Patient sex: F
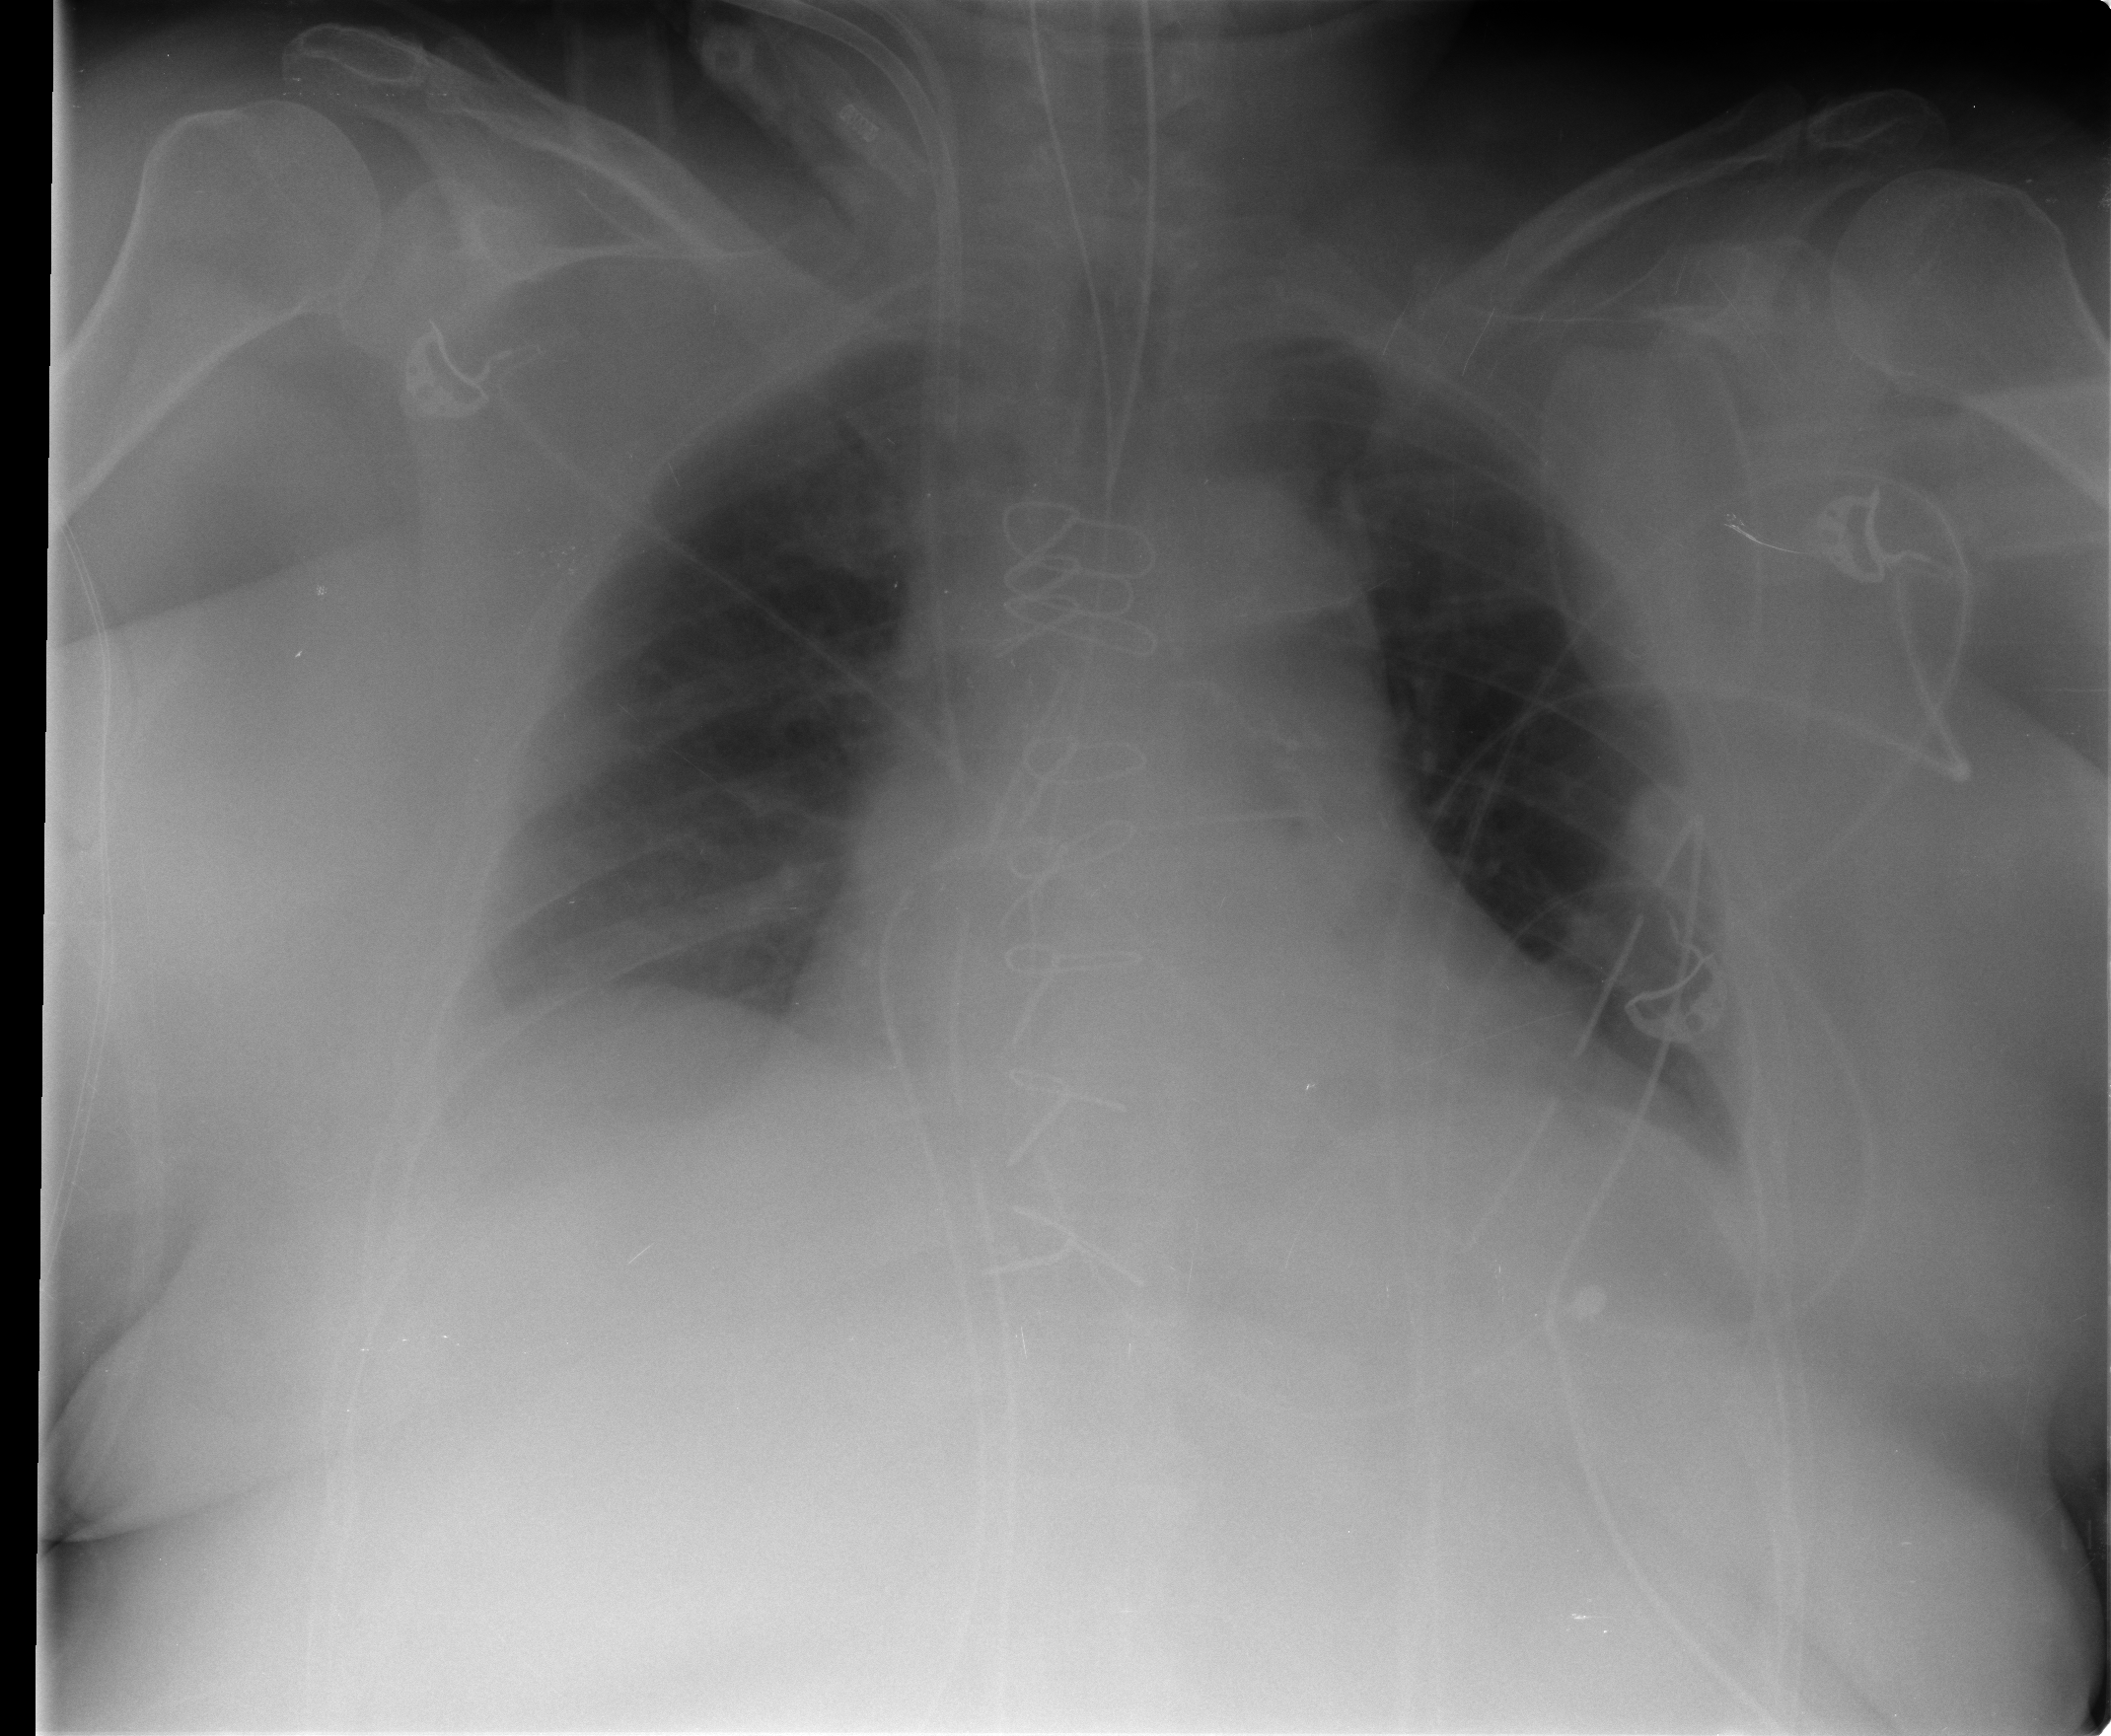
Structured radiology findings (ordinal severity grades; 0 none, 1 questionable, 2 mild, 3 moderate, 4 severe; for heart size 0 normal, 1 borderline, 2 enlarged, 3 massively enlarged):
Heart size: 2
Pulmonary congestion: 0
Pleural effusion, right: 1
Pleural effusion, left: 1
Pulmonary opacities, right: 0
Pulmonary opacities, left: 0
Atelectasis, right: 2
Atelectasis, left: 2